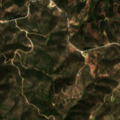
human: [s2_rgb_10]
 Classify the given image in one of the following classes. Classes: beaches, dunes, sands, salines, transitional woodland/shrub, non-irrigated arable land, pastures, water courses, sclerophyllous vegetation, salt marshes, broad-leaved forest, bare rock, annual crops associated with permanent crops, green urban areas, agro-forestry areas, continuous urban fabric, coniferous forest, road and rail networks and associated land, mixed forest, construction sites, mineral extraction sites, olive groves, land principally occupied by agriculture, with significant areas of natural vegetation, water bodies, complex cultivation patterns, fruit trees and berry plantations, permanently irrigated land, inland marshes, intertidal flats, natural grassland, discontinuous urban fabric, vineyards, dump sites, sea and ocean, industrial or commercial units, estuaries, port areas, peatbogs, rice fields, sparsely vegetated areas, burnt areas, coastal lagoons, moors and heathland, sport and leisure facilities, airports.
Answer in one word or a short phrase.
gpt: land principally occupied by agriculture, with significant areas of natural vegetation, broad-leaved forest, sclerophyllous vegetation